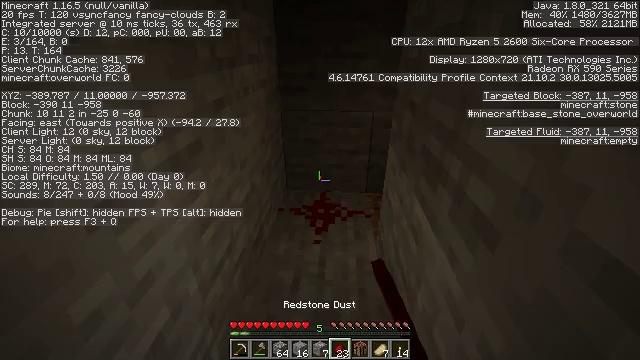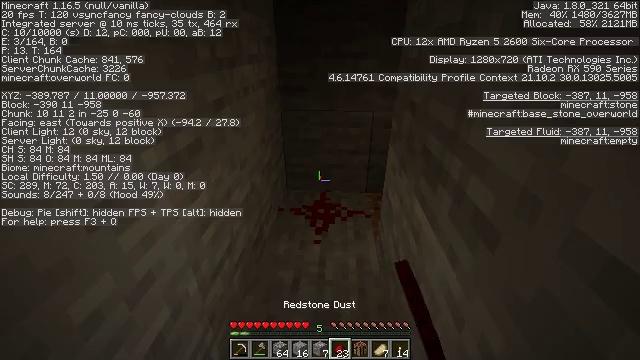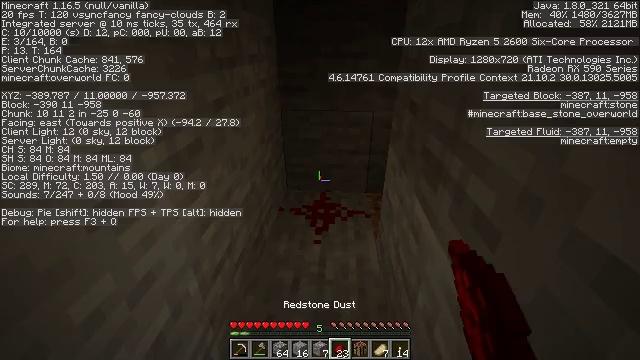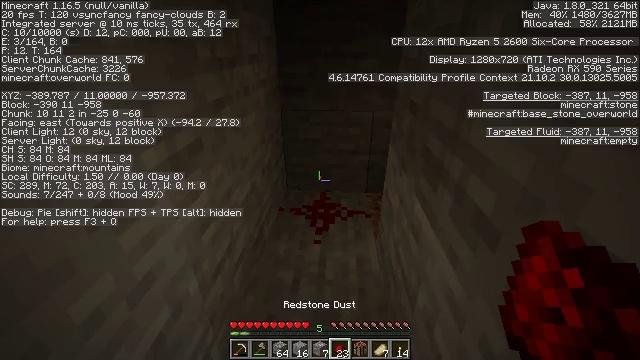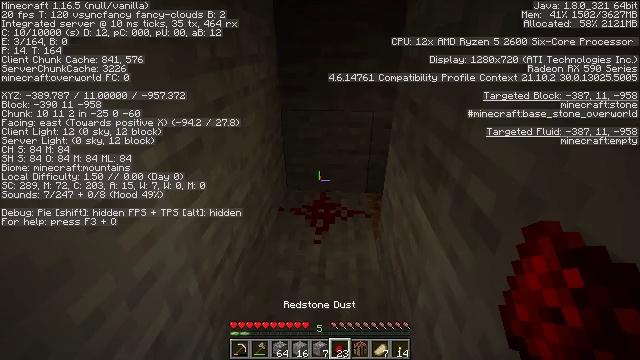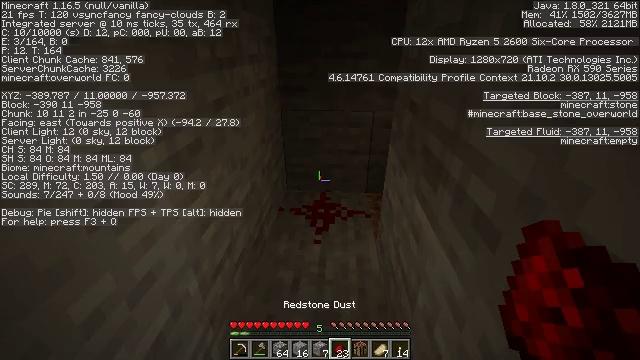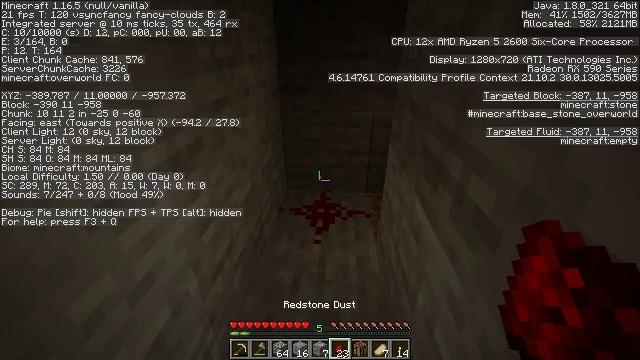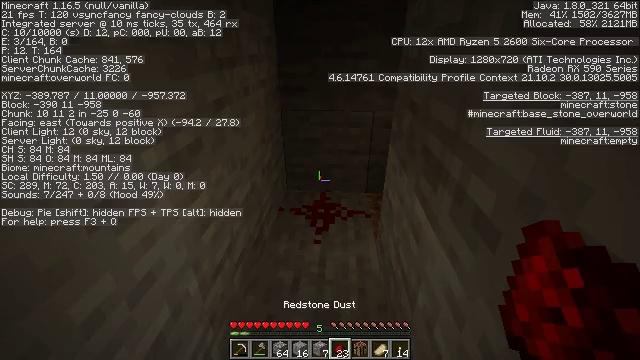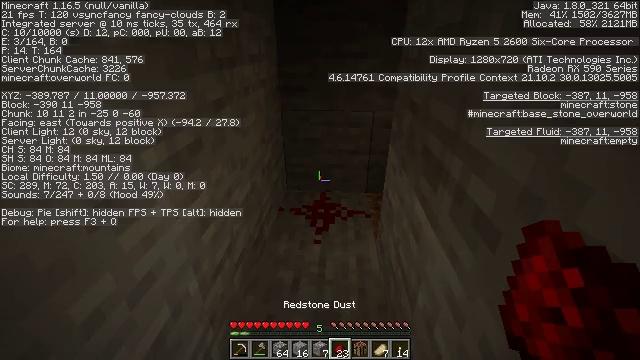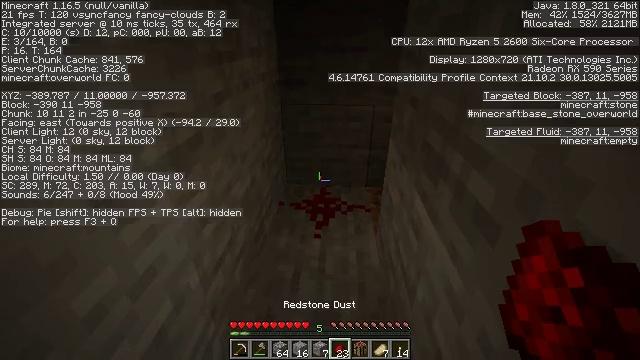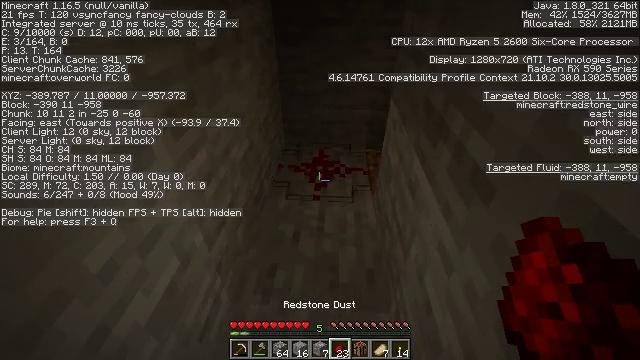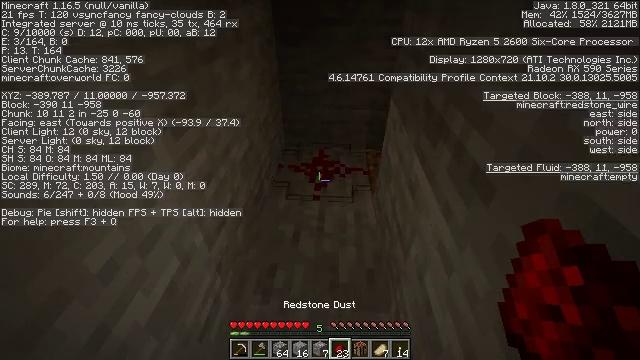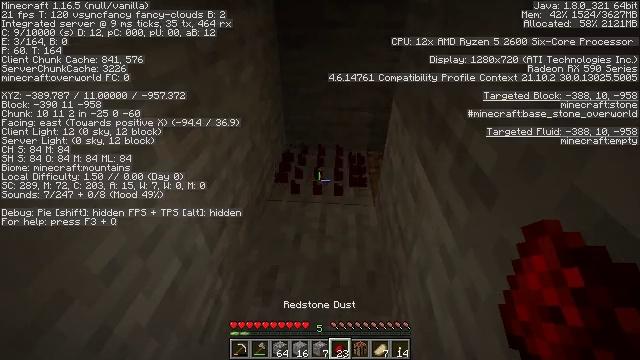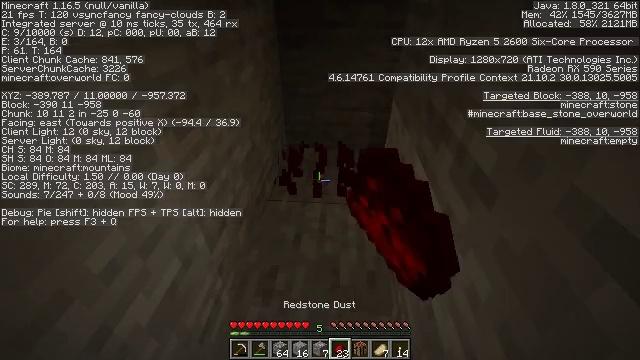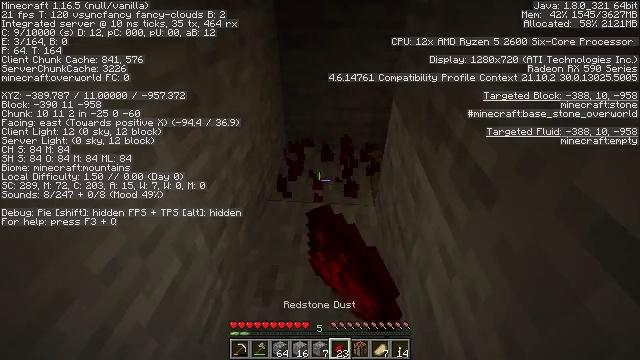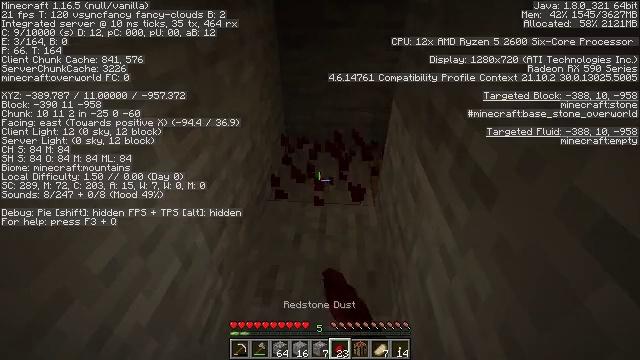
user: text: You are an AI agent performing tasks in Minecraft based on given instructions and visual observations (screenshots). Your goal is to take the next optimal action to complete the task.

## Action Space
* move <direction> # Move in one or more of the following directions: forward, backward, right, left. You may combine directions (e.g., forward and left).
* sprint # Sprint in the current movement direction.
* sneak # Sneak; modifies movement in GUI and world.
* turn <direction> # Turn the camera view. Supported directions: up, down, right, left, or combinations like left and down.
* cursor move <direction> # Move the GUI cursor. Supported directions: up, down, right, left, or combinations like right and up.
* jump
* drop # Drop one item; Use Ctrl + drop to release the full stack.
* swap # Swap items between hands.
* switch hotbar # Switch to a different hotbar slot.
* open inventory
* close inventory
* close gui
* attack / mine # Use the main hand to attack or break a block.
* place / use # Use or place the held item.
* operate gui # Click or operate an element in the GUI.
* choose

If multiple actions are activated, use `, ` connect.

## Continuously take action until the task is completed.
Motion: motion action
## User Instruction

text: Gather redstone wire from the ground.
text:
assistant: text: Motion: no_op
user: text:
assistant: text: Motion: no_op
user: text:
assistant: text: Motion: no_op
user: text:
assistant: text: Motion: no_op
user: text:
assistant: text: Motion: no_op
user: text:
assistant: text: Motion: no_op
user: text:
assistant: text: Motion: no_op
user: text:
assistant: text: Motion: no_op
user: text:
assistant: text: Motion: turn down
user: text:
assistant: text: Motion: turn down
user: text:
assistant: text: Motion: no_op
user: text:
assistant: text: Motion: attack / mine
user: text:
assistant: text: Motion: attack / mine
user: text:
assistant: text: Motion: attack / mine
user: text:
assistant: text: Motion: no_op
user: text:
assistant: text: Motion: no_op
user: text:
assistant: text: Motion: no_op